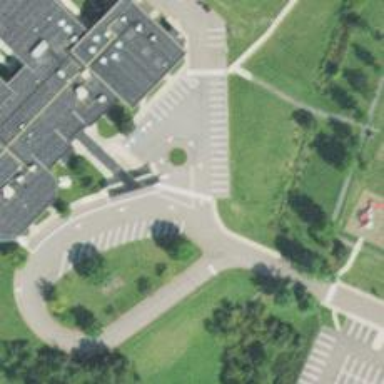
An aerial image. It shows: Footway crossing.